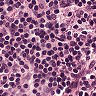
Metastatic tissue present: no